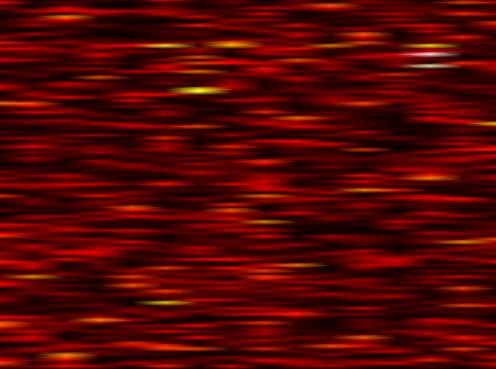
Label: OFDM